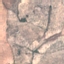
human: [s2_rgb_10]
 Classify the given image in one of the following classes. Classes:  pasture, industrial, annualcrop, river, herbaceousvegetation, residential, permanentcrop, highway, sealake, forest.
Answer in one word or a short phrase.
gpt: PermanentCrop